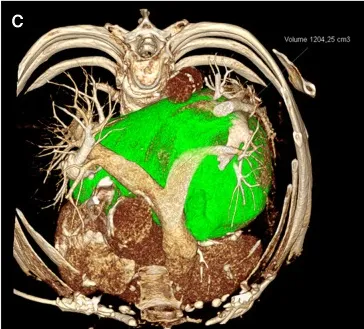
Left atrial 3D volumetric measurements.
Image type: radiology (ct)